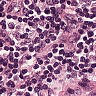
Metastatic tissue present: no